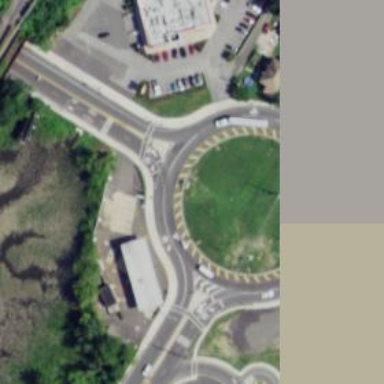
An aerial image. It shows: Roundabout on trunk highway.